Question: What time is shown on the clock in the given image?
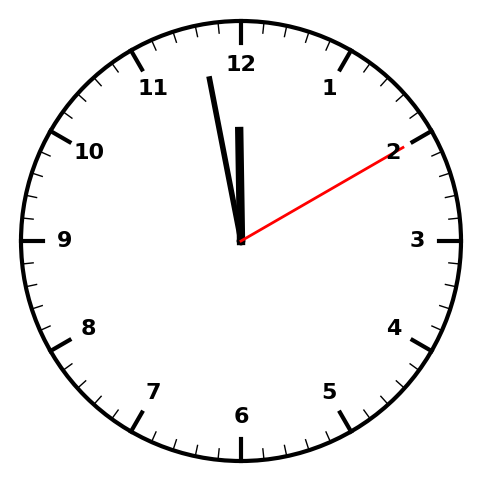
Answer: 11:58:10